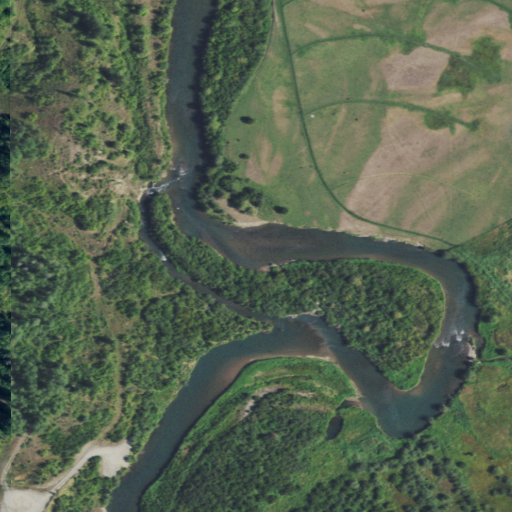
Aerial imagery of valley in Wyoming named Hawthorn Hollow containing woody wetlands, cultivated crops, herbaceous wetlands, open water, evergreen forest, shrub, and deciduous forest